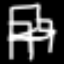
Label: chair